I will show an image sequence of human cooking. I have annotated the images with numbered circles. Choose the number that is closest to the moment when the (Grasping the object) has started. You are a five-time world champion in this game. Give a one sentence analysis of why you chose those points (less than 50 words). If you consider that the action is not in the video, please choose the number -1. Provide your answer at the end in a json file of this format: {"points": []}
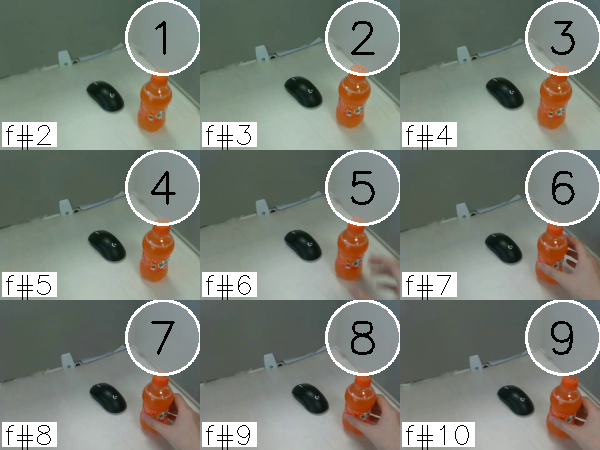
Frame 7 shows the clearest moment of hand-object contact.
{"points": [7]}